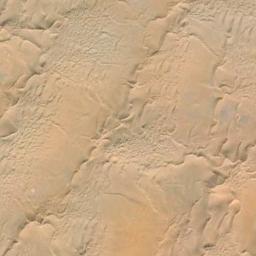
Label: desert